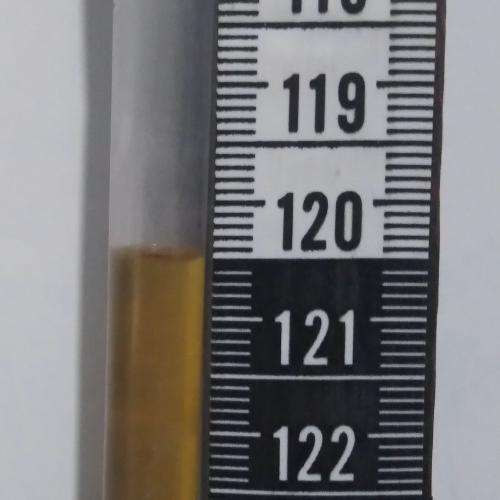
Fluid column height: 120.5 cm